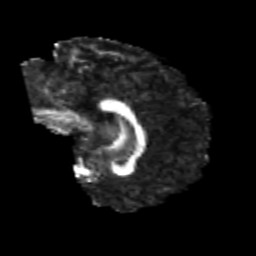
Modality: FA
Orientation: sagittal
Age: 23
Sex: male
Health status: healthy